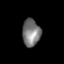
Tissue: prostate
Cell type: T cells
Senescence score: 0.7844
Nuclear area (px): 483
Mean DAPI intensity: 121.3